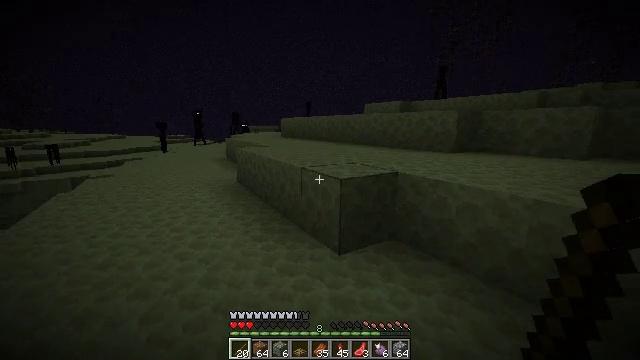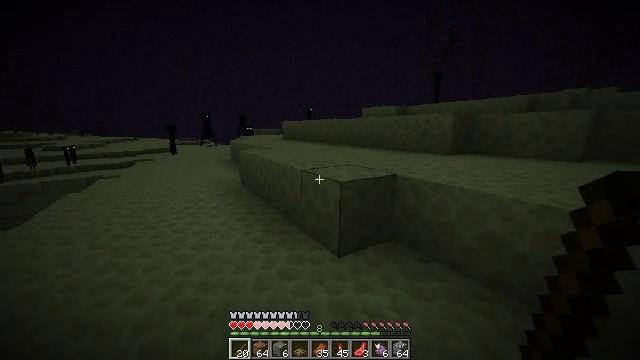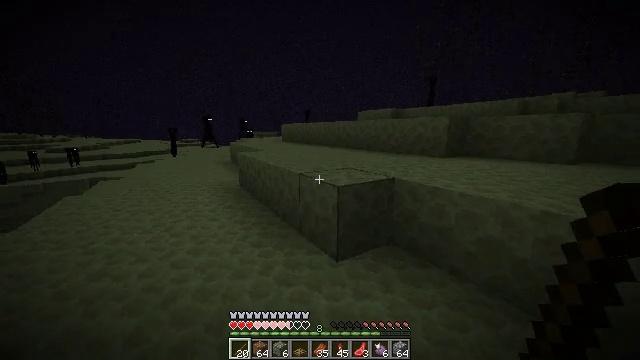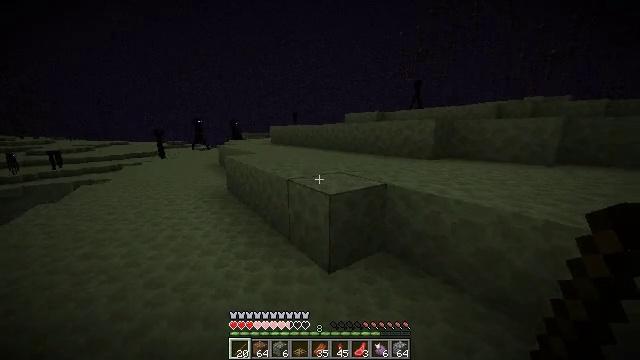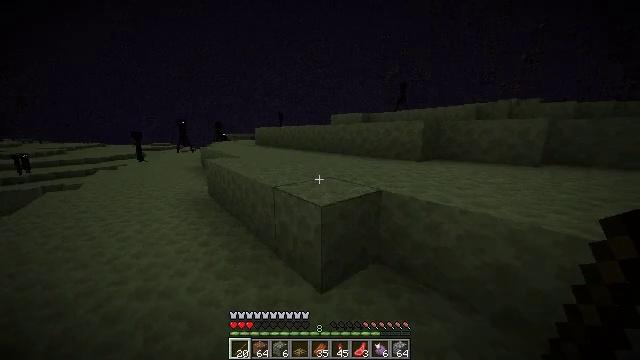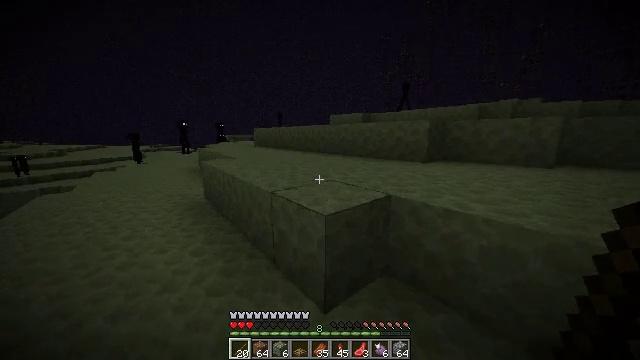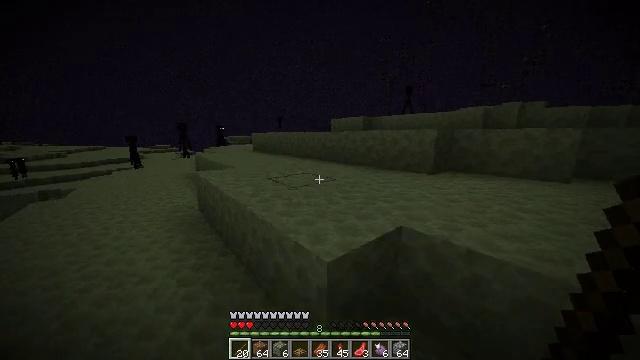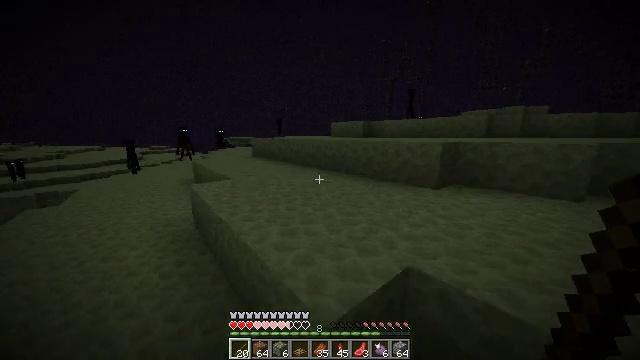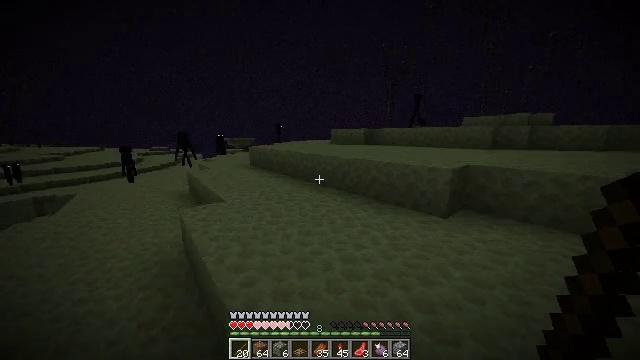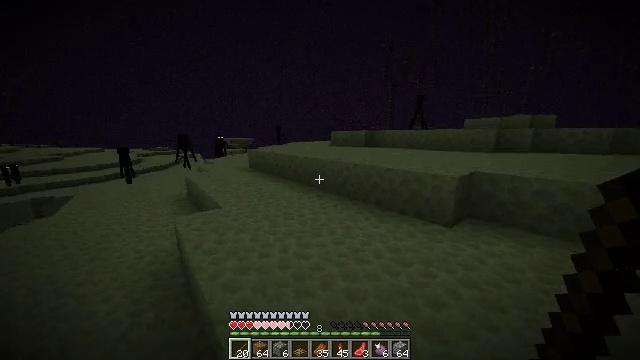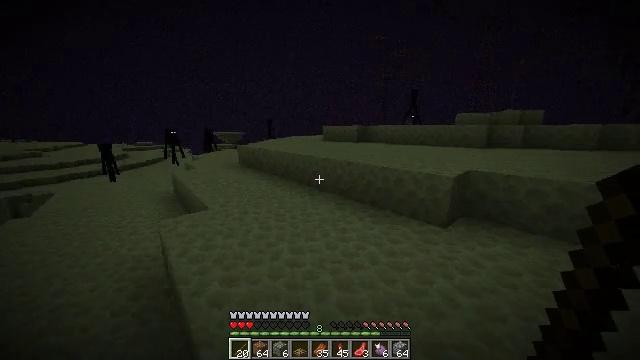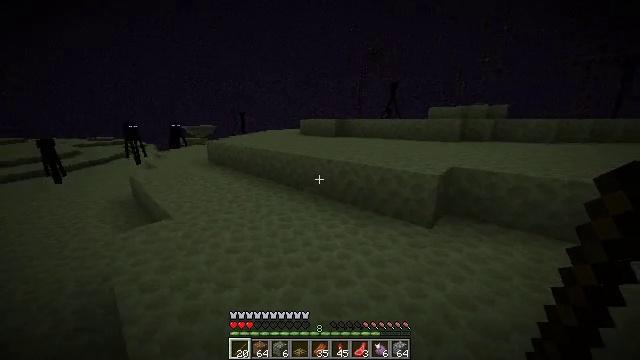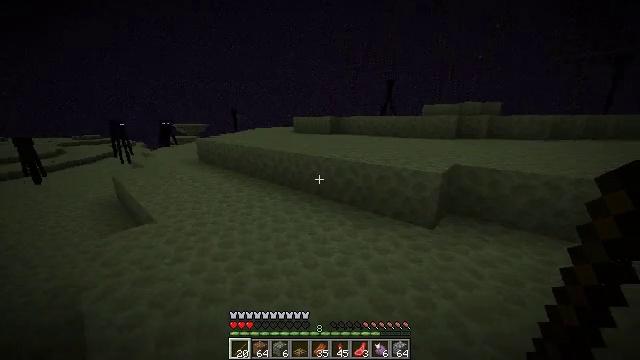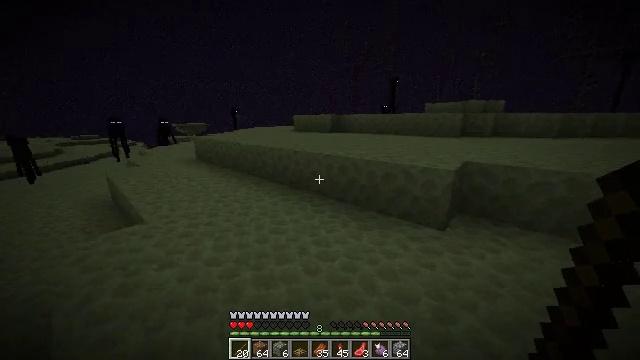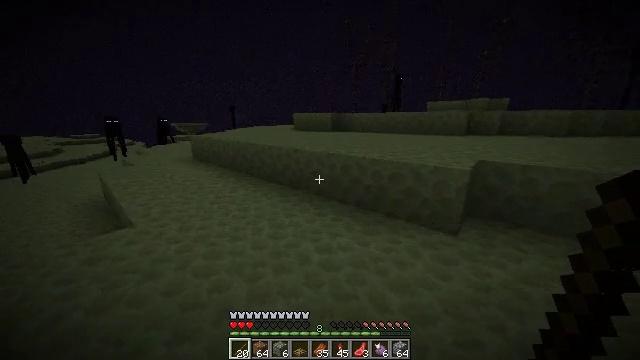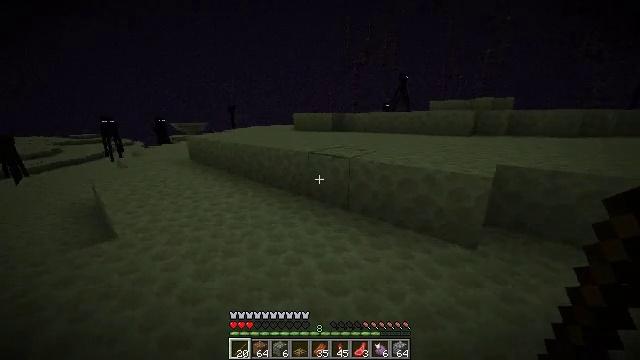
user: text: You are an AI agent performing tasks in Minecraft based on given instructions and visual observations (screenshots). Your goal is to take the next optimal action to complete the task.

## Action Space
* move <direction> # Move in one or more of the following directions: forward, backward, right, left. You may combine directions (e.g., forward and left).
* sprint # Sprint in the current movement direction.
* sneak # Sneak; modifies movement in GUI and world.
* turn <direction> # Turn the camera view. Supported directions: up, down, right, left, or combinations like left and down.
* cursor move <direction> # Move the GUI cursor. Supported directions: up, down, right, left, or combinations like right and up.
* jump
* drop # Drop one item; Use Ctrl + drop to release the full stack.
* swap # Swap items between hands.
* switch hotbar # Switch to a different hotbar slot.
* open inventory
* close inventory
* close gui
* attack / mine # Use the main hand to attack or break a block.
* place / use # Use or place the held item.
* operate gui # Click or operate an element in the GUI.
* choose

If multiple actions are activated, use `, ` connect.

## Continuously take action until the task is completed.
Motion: motion action
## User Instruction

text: Drop a mutton.
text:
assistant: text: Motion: move forward, sprint
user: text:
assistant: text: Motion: move forward, sprint
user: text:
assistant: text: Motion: move forward, sprint, turn right
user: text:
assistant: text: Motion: move forward, sprint, turn right
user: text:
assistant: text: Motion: move forward, sprint
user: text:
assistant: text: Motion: move forward, sprint, jump
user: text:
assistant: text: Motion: move forward, sprint, jump
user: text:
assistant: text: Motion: move forward, sprint, jump
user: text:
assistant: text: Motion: move forward, sprint, jump
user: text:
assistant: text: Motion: move forward, sprint, turn right and down, jump
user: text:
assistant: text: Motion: move forward, sprint, turn right and down, jump
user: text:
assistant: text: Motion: move forward, sprint, turn right, jump
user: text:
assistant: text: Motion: move forward, sprint, jump
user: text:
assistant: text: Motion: move forward, sprint
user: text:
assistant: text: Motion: move forward, sprint
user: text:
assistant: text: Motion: move forward, sprint
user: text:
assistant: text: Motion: move forward, sprint, turn up
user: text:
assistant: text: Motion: move forward, sprint, turn left and up
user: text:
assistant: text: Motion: move forward, sprint, turn left and up
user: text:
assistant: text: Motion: move forward, sprint
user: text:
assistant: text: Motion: move forward, sprint, jump
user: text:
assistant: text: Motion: move forward, sprint, jump
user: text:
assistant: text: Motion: move forward, sprint, turn right, jump
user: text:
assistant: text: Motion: move forward, sprint, turn right, jump
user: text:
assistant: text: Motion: move forward, sprint, turn right, jump
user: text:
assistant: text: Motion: move forward, sprint, turn right and down, jump
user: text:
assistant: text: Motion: move forward, sprint, turn right and down, jump
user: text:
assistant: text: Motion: move forward, sprint, turn right, jump
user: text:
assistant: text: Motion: move forward, sprint, jump
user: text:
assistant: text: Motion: move forward, sprint